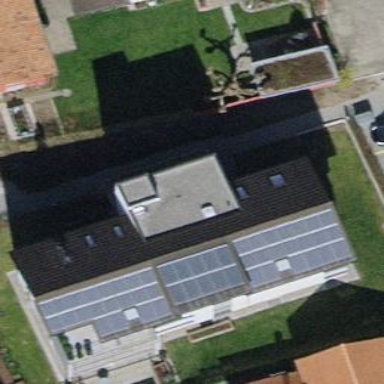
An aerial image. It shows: Gabled roof apartments building.